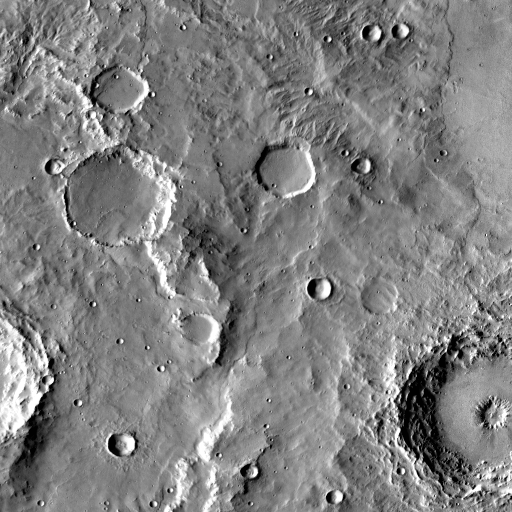
Crater classes present: Background, Other, Layered, Buried